Question: I have added an Excel file to provide unit test values.
Below is a example about what I was doing before
'''
public void test1()
{
try
{
var Service = new Service.ServiceClient();
var Cid = testContextInstance.DataRow["CId"].ToString();
var MNumber = testContextInstance.DataRow["MNumber"].ToString();
var VID = testContextInstance.DataRow["VID"].ToString();
var isVisit = new Service.ISVisit()
{
};
var first = Service.Medis(isVisit).Cast<Service.ISMedi>().FirstOrDefault();
// Assert
Assert.AreEqual("<PHONE>", first.Proc.ProcID);
}
'''
.i am using excel sheet to provide values for the untitest.

By using the sample code above i am able to loop through each row in the excel and set values to the variables.But the Requirement is not to attach excel as a Data Driven Source and not to use Oledb way to query things in Excel.They said me to use Microsoft.Office.Interop.Excel; .
Can any one help me with how to change the code to retrive the data in excel , row by row and assign cells to respective variables using different approach.??? This is a c# Unittest framework
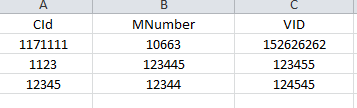
Answer: See <URL>.
This might be a duplicate of the <URL>, which has examples in the answers using Interop.
Because you mention webservices and Office interop in the same question:
> Microsoft does not currently recommend, and does not support,
Automation of Microsoft Office applications from any unattended,
non-interactive client application or component (including ASP,
ASP.NET, DCOM, and NT Services), because Office may exhibit unstable
behavior and/or deadlock when Office is run in this environment.
See <URL> for more information.
If possible, you should be using <URL>, which is the recommended way to work with Office documents programmatically.